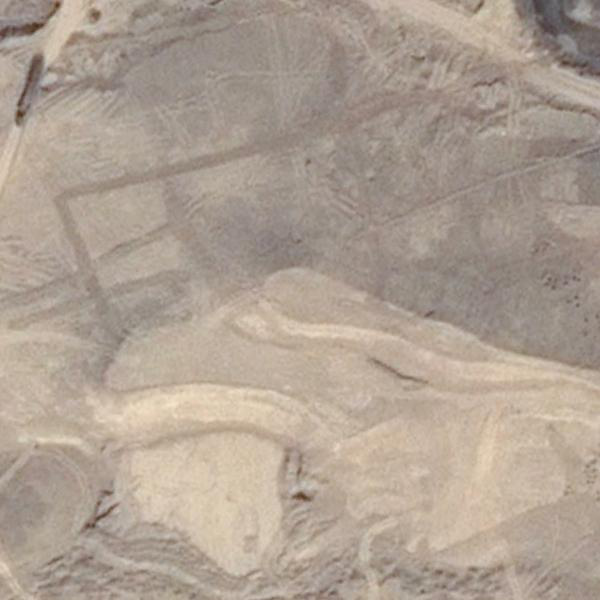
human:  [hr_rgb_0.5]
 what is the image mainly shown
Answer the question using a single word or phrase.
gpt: bare land